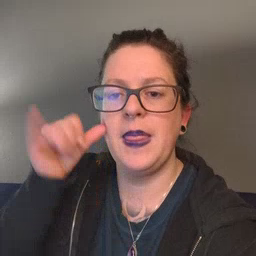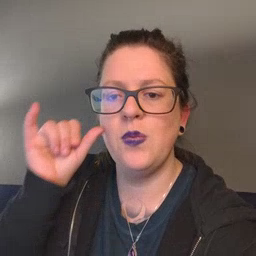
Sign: cow